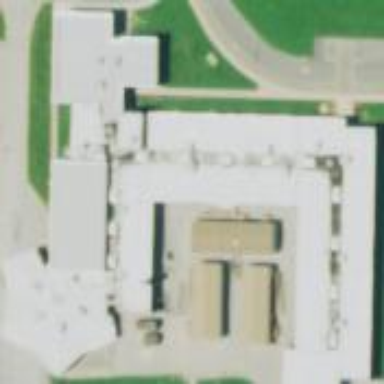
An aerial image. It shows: School building.